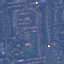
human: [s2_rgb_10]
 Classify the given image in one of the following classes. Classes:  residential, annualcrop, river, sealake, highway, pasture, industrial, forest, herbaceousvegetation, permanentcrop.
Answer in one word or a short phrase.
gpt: Residential